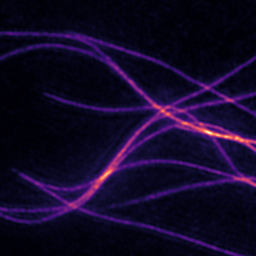
Label: Super-resolution Microtubules image